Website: home-depot
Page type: account-selection
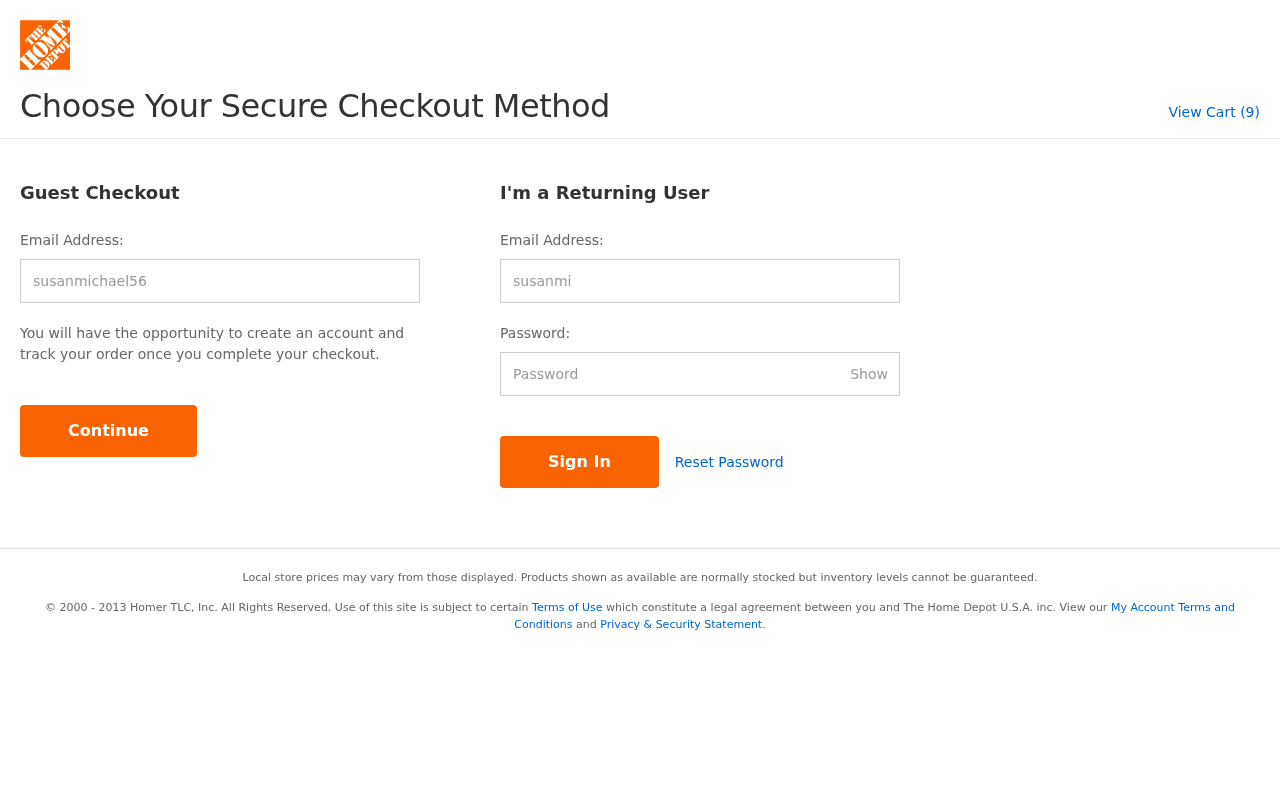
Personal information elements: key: PII_LOGIN_USERNAME
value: susanmichael56
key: PII_LOGIN_USERNAME2
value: susanmichael56
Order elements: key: ORDER_NUM_ITEMS
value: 9